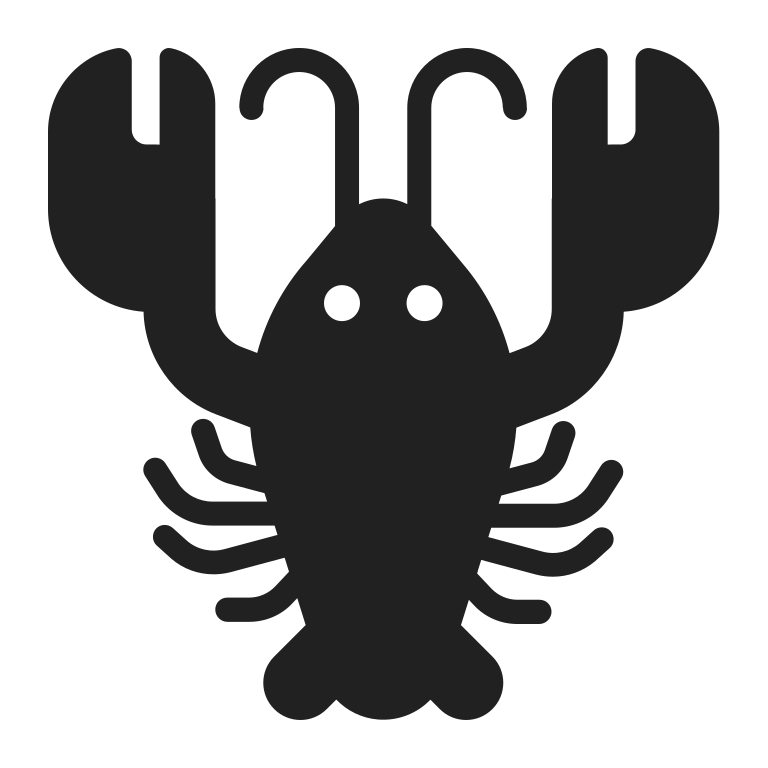
lobster high contrast